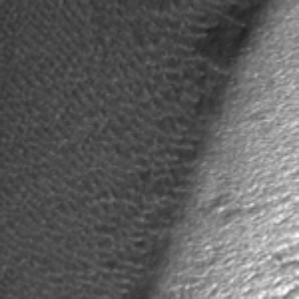
Label: frost